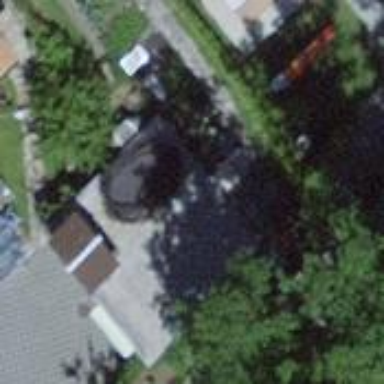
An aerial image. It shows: Garage building.